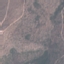
Label: HerbaceousVegetation